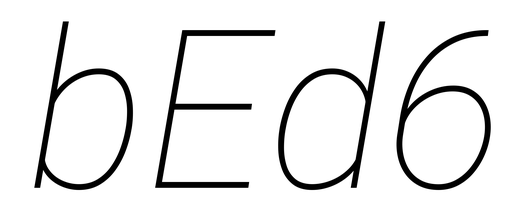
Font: Roboto-Italic_Thin_Italic